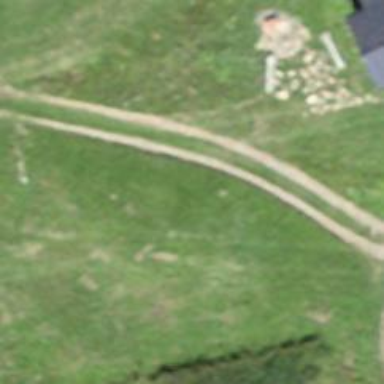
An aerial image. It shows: Track road with grass surface.